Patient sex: M
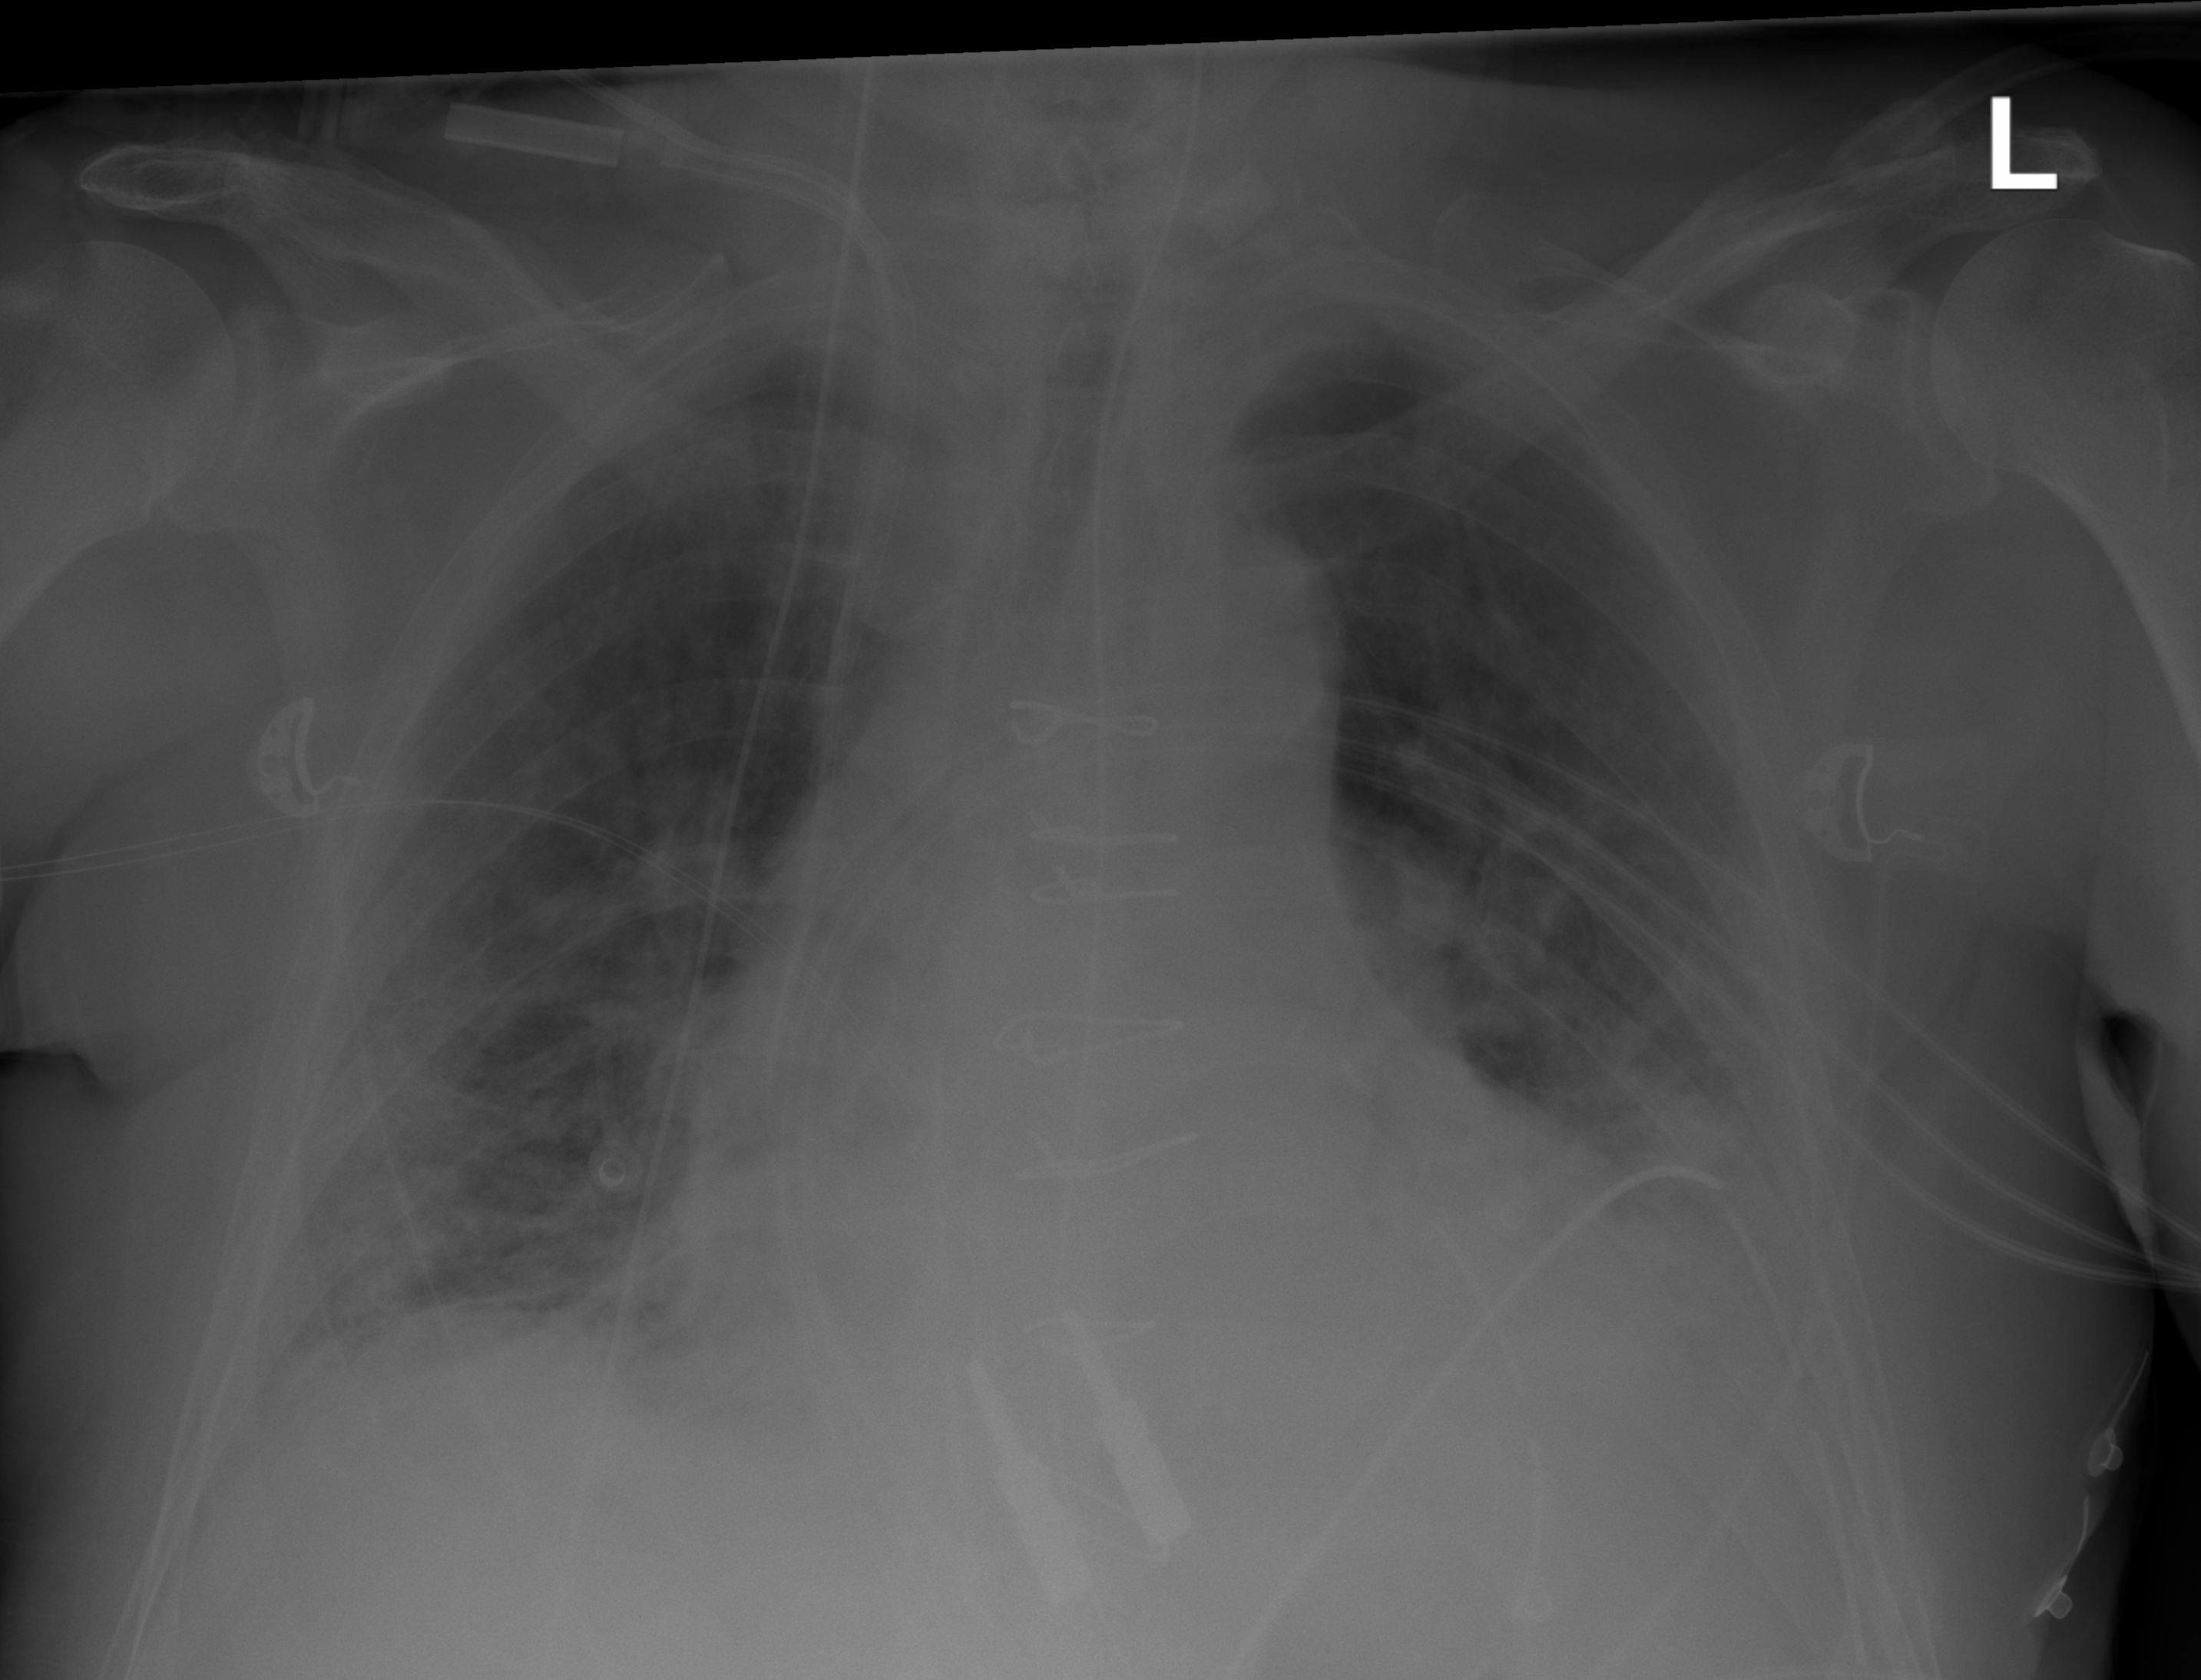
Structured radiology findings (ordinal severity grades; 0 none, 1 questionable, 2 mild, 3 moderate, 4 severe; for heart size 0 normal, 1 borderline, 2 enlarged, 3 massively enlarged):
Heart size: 2
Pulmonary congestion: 3
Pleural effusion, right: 1
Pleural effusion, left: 2
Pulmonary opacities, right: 2
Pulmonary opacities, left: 2
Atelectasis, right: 2
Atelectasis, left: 2